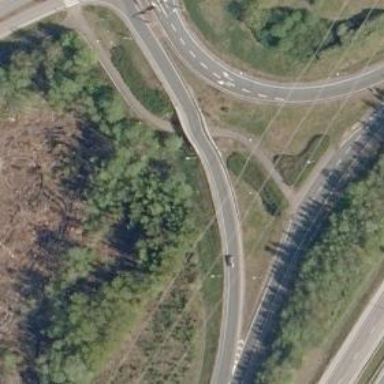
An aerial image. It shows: Trunk link highway bridge with asphalt surface.